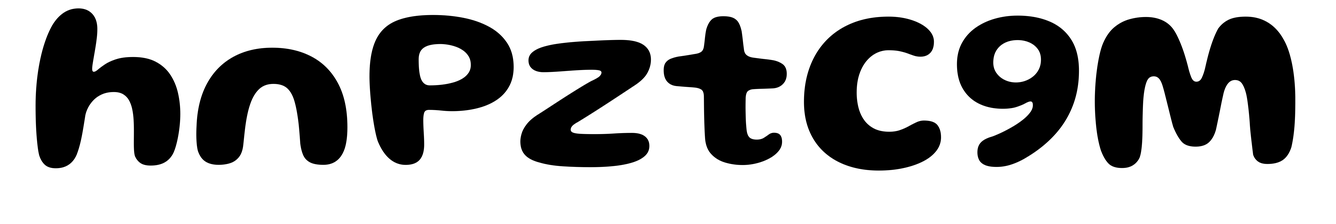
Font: Gluten_SemiBold